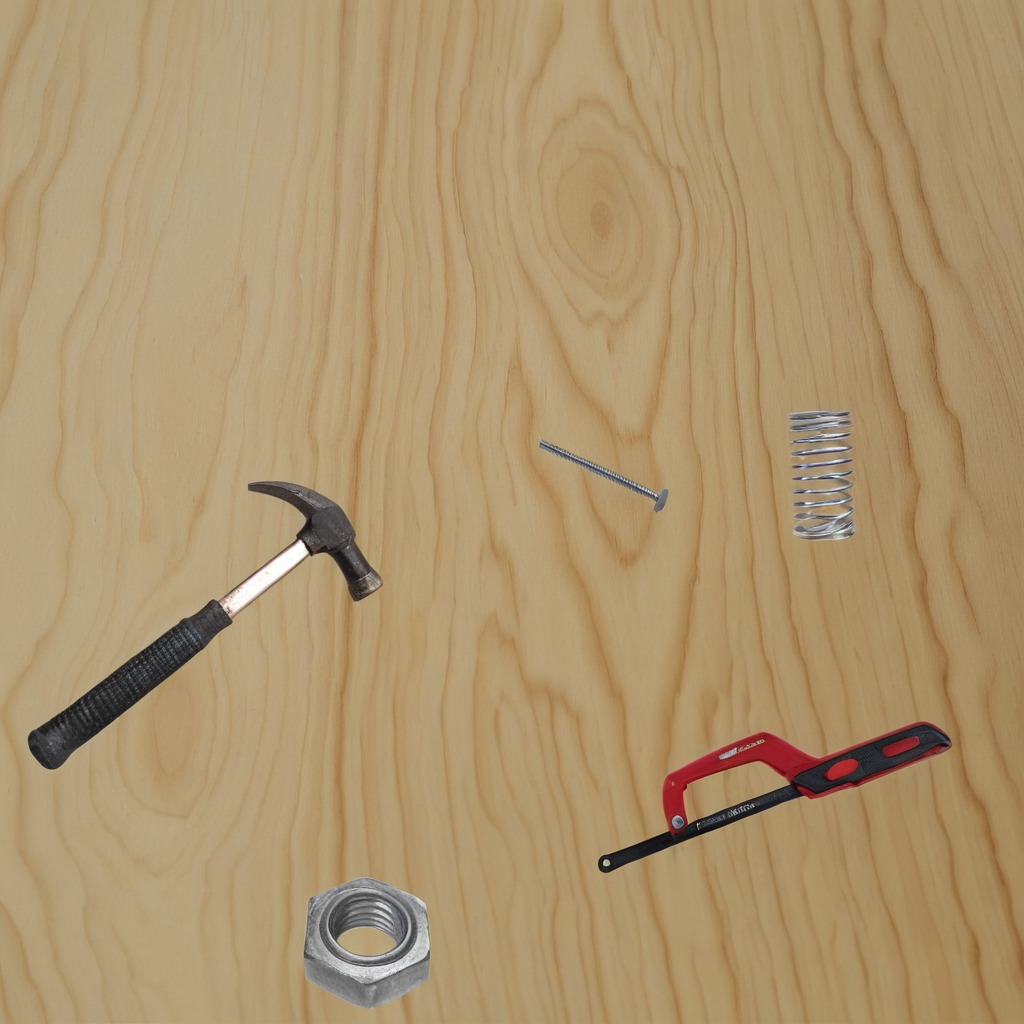
A hammer, an iron nail, a coiled metal spring, a metal saw, and a metal nut are lying on the plywood surface.